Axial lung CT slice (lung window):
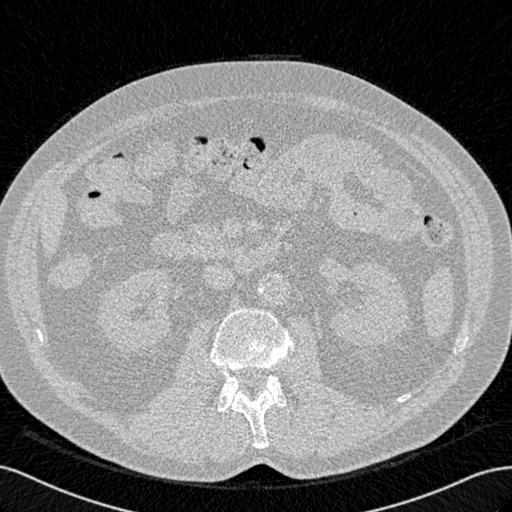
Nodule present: no